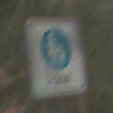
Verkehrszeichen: BeginnFussgaengerzone
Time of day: Midday
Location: Outdoor (Nature)
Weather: Overcast
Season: NotSpecified
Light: Natural